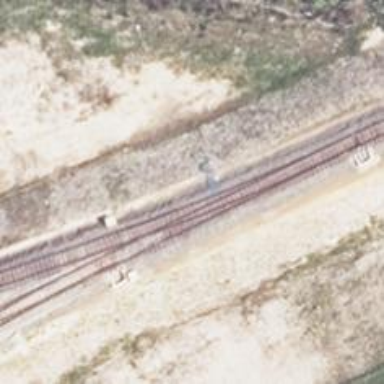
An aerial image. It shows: Railway switch.